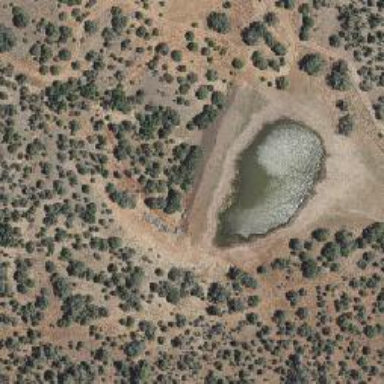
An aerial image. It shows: Reservoir.